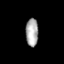
Tissue: skin
Cell type: T cells
Senescence score: 0.6786
Nuclear area (px): 347
Mean DAPI intensity: 168.274